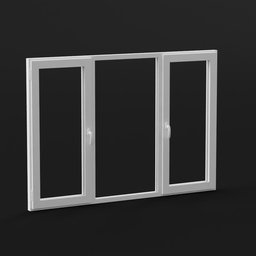
Label: architecture